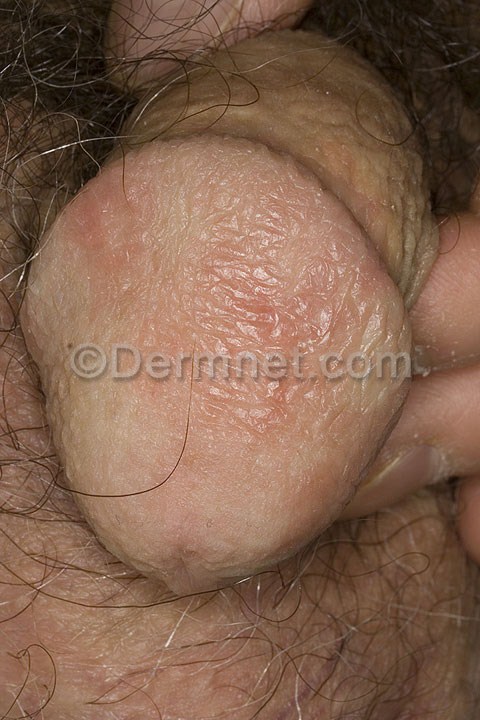
Disease: Psoriasis pictures Lichen Planus and related diseases